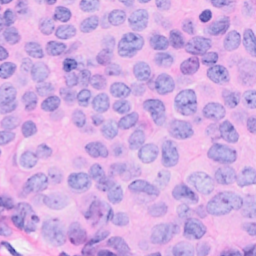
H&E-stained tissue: Breast